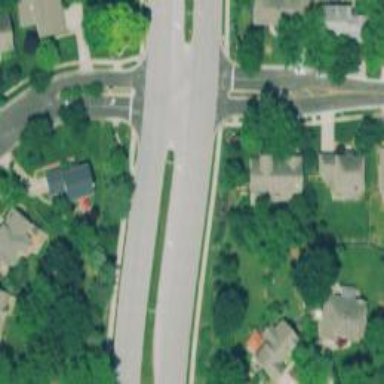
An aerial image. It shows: Road with dash markings.